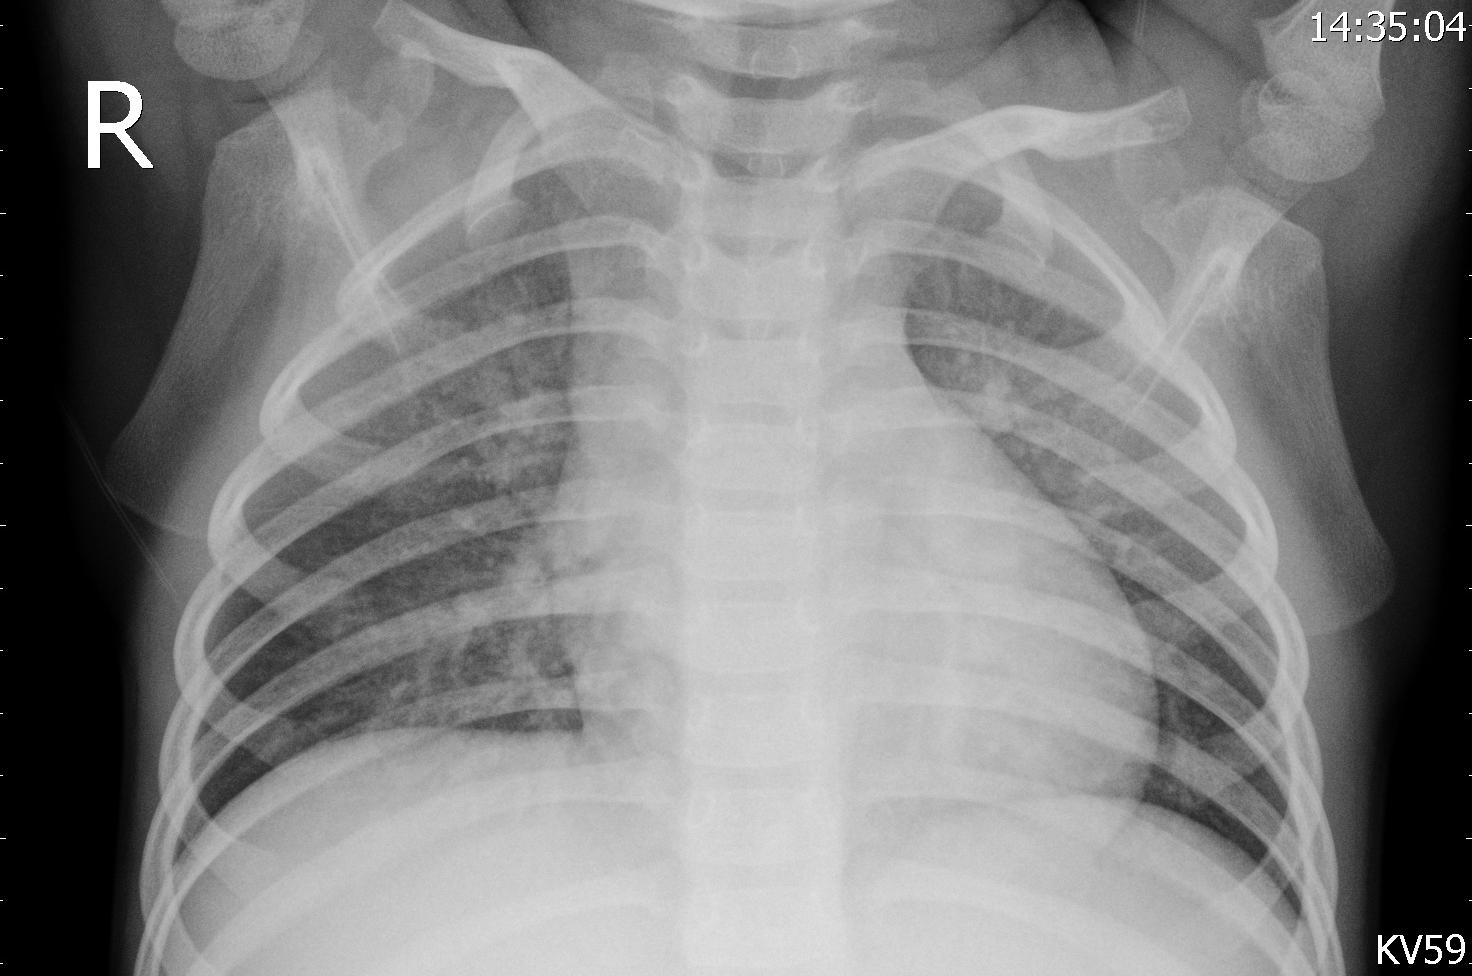
Diagnosis: PNEUMONIA